Question: I've been struggling for days now to write some code that will output the value of 'data-full-name' from a webpages source code (Link to screenshot below).
I know I can access the value of 'class' for instnace using objCollection(i).className, but how do I access other div attributes?
Thank you!
### Webpage Source Code ScreenShot

'''
Private Sub Extract_Info()
Dim i As Long
Dim ie As Object
Dim objElement As Object
Dim objCollection As Object
' Create InternetExplorer Object
Set ie = CreateObject("InternetExplorer.Application")
ie.Visible = False
ie.navigate "http://mywebpage.com.au/"
' Wait while IE loading...
Do While ie.Busy
Application.Wait DateAdd("s", 1, Now)
Loop
'Begin extraction
Set objCollection = ie.document.getElementsByTagName("div")
i = 0
While i < objCollection.Length
If objCollection(i).ClassName = "listing listing-search listing-data" Then
'Not sure how to code here:
e.g. MsgBox (objCollection(i).data-full-name)
End If
i = i + 1
Wend
End Sub
'''
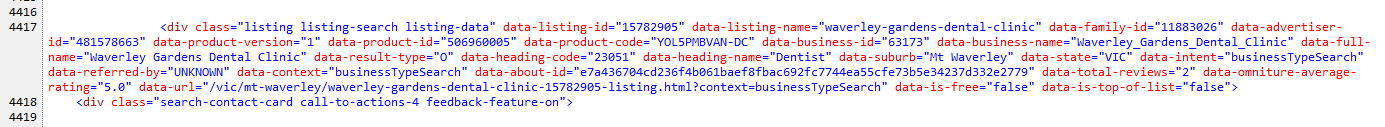
Answer: Try:
'''
Debug.Print objCollection(i).getAttribute("data-full-name")
'''